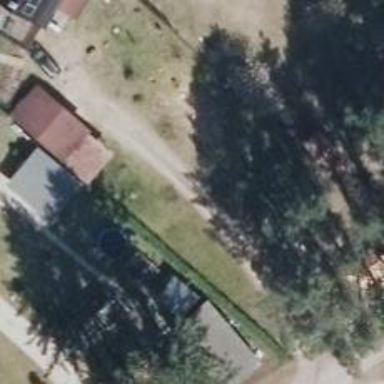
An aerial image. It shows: Driveway.